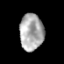
Tissue: prostate
Cell type: T cells
Senescence score: 0.1808
Nuclear area (px): 856
Mean DAPI intensity: 171.042